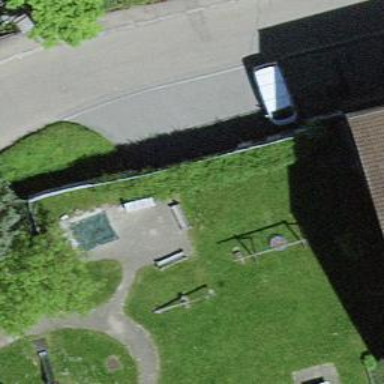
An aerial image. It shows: Bench.